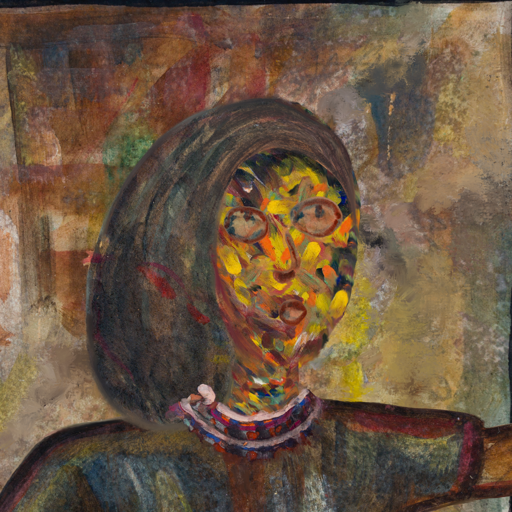
Background: Mosgoul, Head And Neck Side: An_Impression, Face Side: Orphan, Bust: Mosgoul, Hair Side: Gypsy_Mother, Head Accessory: Blank, Second Necklace: Blank, Necklace: Hypocrite_1, Baby: Blank